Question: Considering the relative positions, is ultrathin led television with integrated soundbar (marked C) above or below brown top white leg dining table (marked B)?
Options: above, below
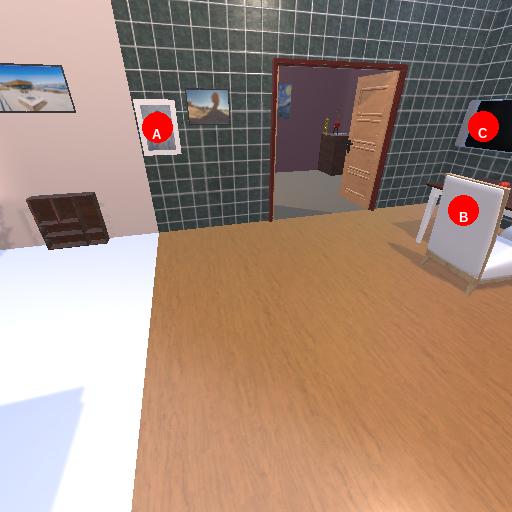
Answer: above